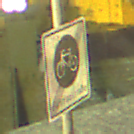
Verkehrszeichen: EndeFahrradstrasse
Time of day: Night
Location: Outdoor (Urban)
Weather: PartlyCloudy
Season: NotSpecified
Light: Artificial